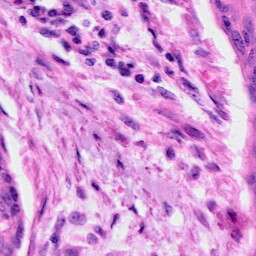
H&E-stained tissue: Cervix